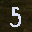
Label: 5